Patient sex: M
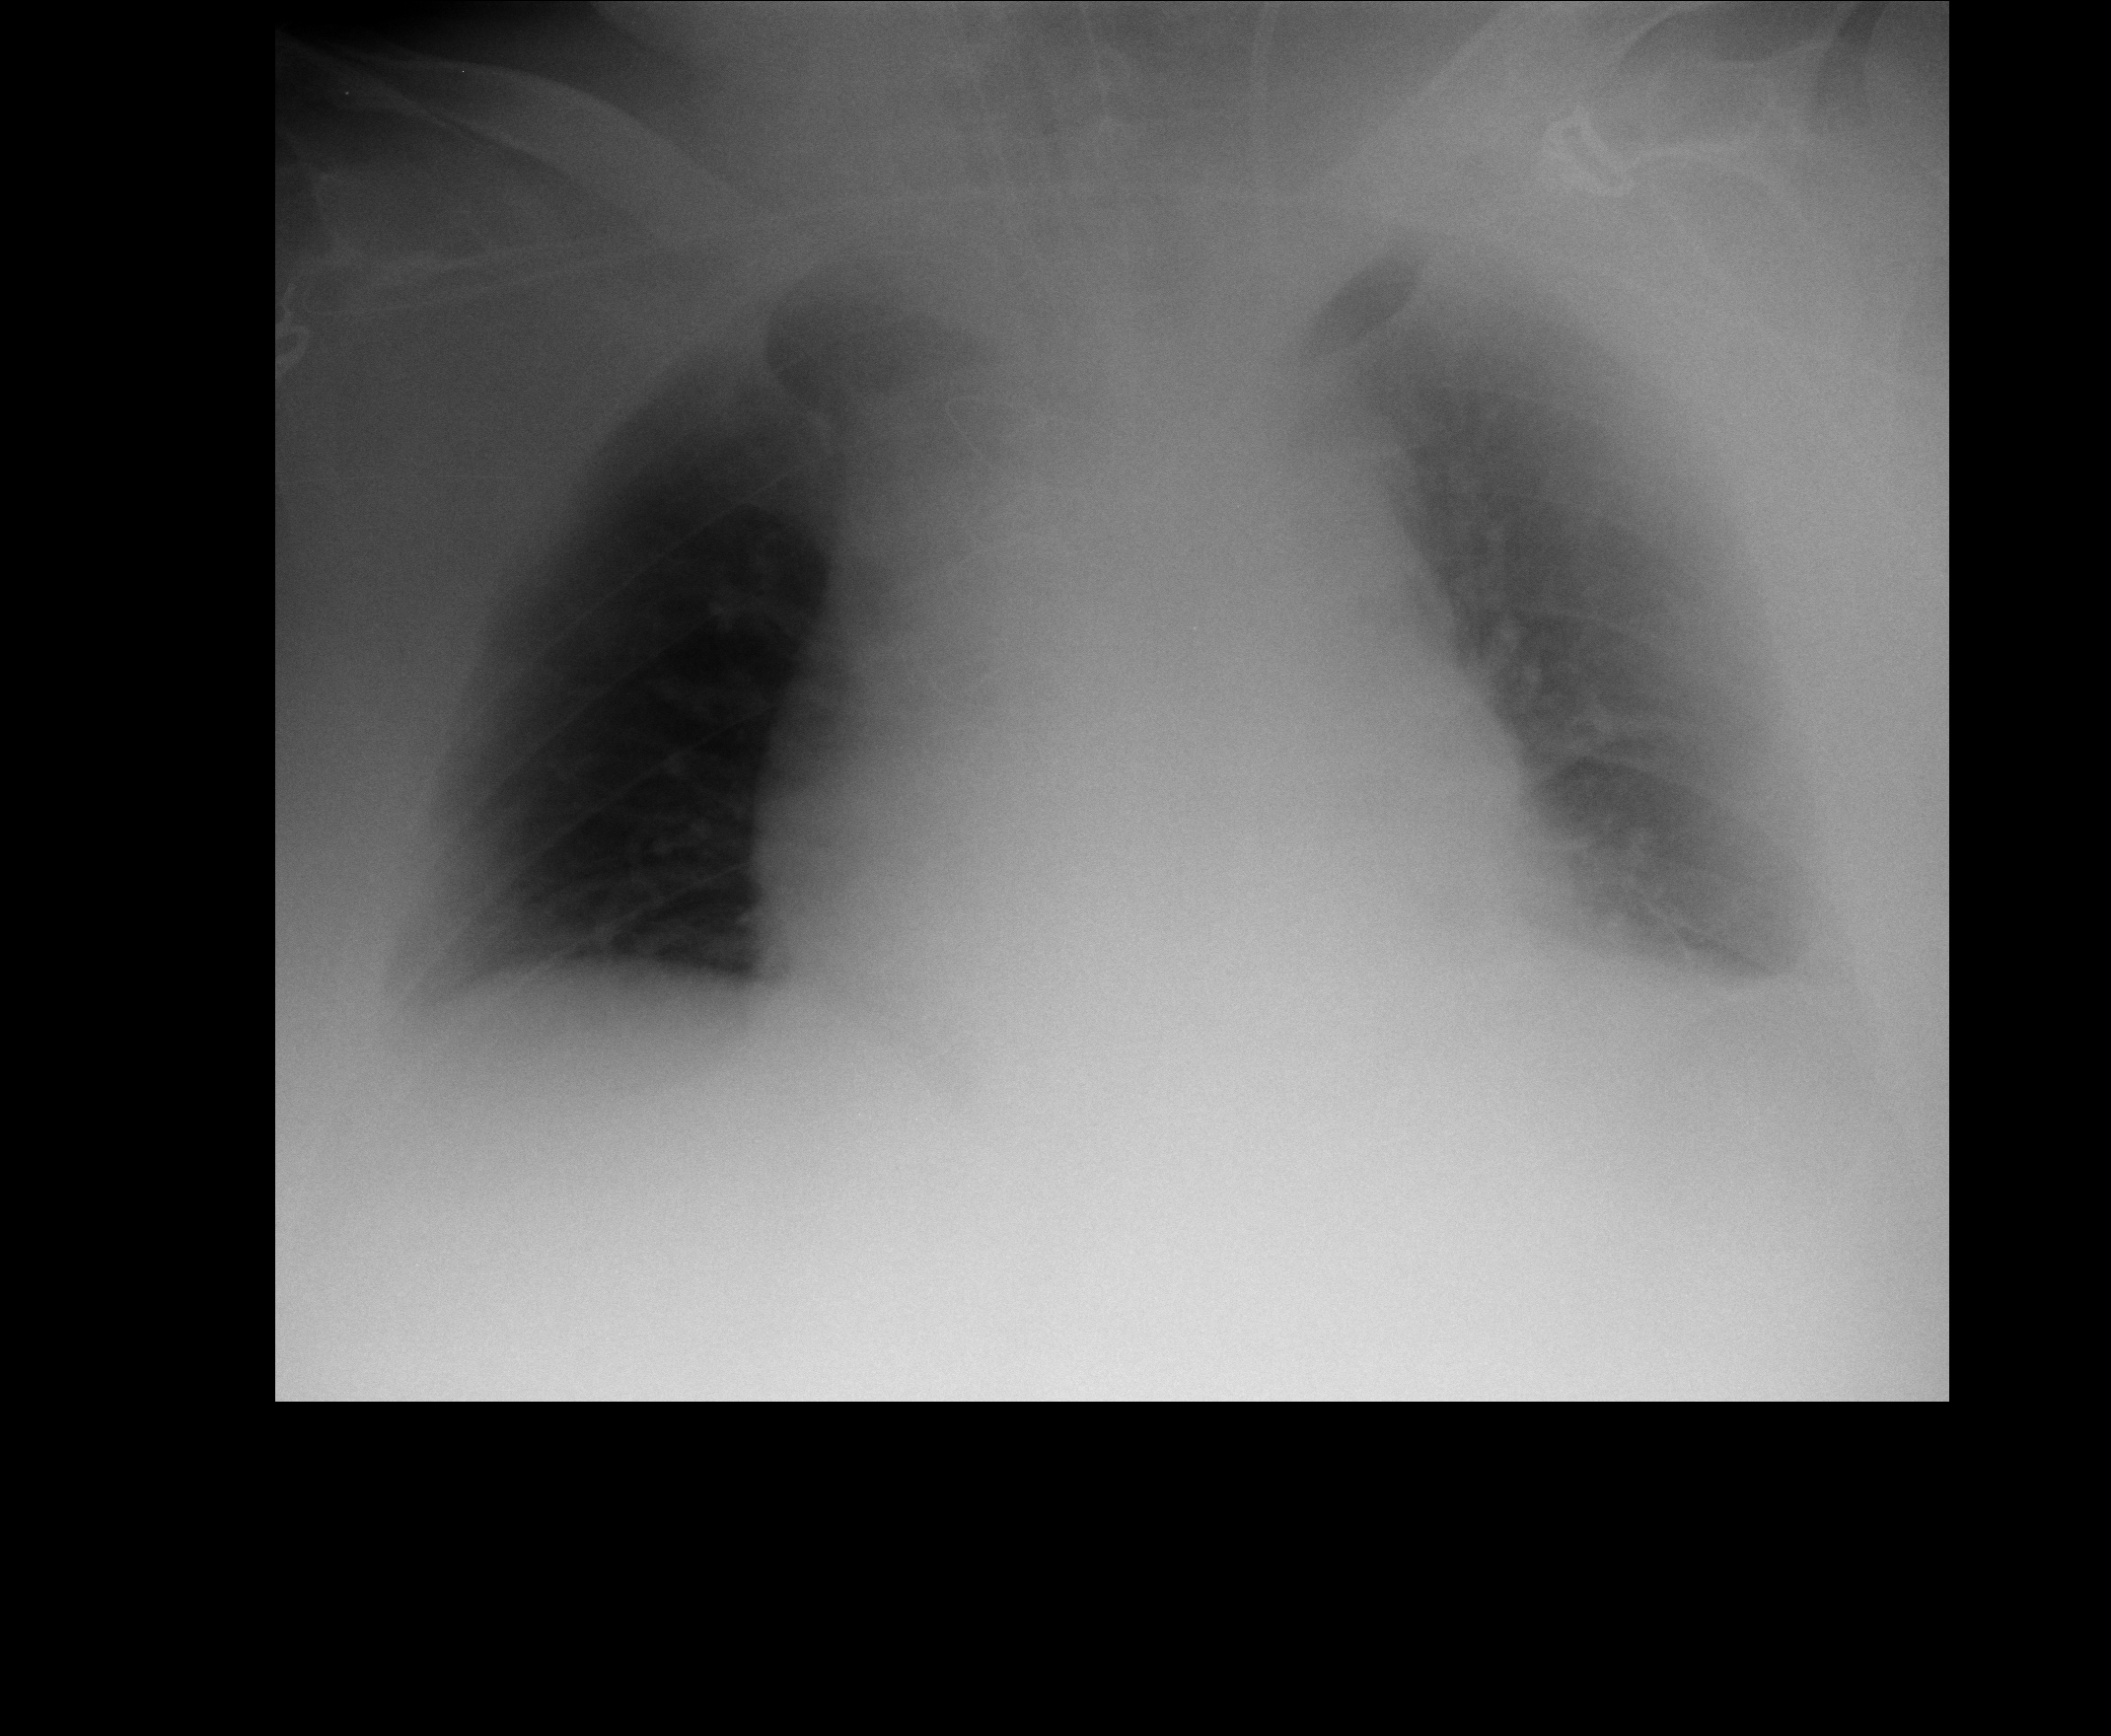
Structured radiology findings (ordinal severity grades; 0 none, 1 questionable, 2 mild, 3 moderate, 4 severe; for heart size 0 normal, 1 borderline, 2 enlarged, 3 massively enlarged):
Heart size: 2
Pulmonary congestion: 2
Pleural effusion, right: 2
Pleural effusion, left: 2
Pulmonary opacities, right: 0
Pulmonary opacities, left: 0
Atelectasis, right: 0
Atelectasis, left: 2